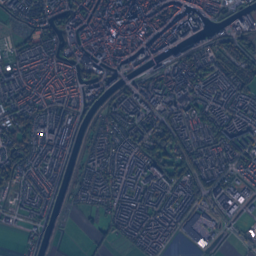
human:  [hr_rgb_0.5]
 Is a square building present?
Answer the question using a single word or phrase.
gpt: yes

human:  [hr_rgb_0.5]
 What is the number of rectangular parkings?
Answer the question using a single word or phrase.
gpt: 41

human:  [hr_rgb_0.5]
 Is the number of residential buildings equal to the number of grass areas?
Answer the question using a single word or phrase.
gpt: no

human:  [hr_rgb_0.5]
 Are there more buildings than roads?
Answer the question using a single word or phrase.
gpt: yes

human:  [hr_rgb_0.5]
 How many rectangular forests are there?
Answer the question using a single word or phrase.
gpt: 11

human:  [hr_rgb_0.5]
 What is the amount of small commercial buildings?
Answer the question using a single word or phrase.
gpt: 262

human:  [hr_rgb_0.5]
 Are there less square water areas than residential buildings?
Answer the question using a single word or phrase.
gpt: yes

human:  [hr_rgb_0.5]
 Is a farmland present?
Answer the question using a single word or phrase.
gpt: yes

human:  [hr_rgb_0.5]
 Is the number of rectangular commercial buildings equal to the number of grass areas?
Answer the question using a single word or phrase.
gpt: no

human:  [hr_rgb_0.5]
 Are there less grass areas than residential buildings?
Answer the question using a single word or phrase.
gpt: yes

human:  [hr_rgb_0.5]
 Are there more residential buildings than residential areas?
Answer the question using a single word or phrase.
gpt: yes

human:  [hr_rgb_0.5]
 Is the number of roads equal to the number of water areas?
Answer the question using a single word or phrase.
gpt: no

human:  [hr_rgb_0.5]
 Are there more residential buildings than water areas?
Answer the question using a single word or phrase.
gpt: yes

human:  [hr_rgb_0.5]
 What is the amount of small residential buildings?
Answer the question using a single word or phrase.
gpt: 15473

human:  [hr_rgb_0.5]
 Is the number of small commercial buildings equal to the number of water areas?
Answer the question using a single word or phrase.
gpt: no

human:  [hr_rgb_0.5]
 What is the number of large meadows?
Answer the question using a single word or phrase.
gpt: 1

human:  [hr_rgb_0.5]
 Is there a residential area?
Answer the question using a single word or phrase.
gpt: yes

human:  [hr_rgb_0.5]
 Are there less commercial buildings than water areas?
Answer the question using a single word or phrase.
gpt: no

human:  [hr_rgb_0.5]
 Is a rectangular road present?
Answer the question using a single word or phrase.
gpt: no

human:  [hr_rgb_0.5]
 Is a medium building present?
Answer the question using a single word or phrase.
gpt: yes

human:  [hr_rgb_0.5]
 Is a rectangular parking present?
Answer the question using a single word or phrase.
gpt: yes

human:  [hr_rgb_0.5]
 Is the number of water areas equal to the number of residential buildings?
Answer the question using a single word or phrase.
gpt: no

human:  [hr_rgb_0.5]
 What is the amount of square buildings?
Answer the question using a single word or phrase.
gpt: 4

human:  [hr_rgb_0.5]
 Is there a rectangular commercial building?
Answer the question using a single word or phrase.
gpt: yes

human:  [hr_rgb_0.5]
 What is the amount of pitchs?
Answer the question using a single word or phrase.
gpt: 9

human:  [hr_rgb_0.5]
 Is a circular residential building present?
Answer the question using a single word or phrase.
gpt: yes

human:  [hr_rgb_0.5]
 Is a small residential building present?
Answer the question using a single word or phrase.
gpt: yes

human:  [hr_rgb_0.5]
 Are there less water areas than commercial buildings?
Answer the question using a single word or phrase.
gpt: yes

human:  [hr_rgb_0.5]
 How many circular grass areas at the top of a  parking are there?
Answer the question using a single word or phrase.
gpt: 0

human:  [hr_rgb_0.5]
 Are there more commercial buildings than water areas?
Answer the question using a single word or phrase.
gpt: yes

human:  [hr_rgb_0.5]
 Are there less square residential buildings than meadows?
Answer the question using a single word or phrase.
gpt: no

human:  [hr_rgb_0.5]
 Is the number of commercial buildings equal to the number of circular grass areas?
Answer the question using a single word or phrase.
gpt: no

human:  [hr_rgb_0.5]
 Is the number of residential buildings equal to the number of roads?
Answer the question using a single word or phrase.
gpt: no

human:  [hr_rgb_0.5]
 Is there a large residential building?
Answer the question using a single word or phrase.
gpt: yes

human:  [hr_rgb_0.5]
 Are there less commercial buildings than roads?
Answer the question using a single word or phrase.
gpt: yes

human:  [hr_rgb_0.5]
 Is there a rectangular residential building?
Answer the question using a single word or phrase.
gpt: yes